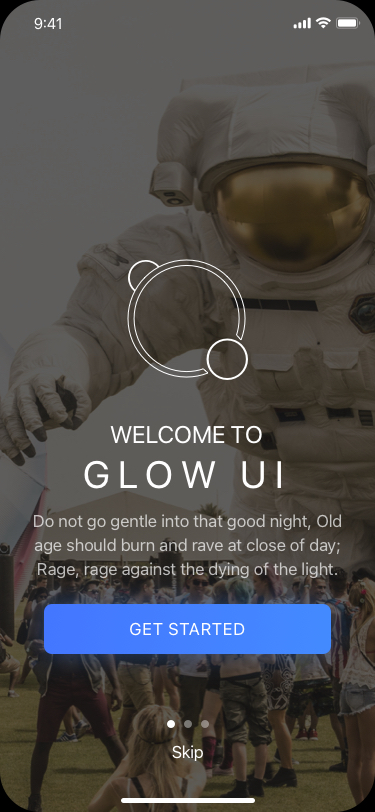
Text in this UI design:
Skip
Do not go gentle into that good night, Old age should burn and rave at close of day; Rage, rage against the dying of the light.
Glow UI
Welcome to